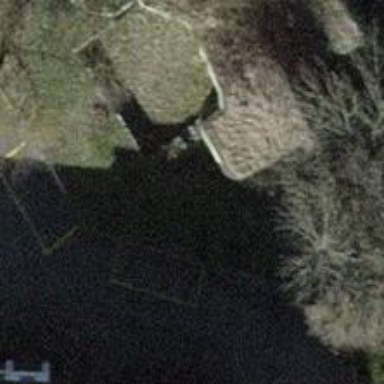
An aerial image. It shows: Retaining wall.